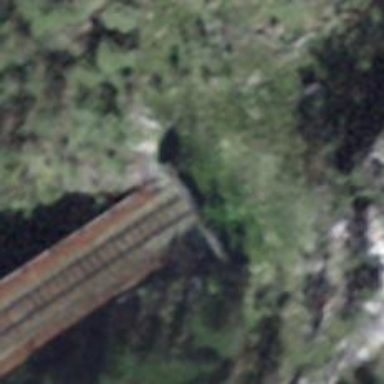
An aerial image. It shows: Narrow-gauge railway viaduct with electrified tracks using contact line.